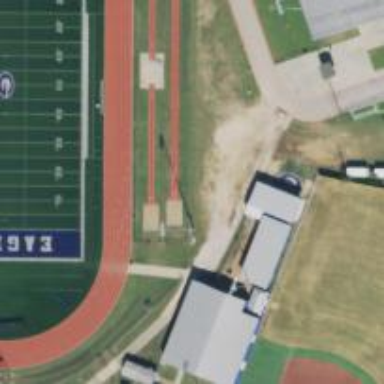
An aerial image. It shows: Athletic track located in leisure land area.